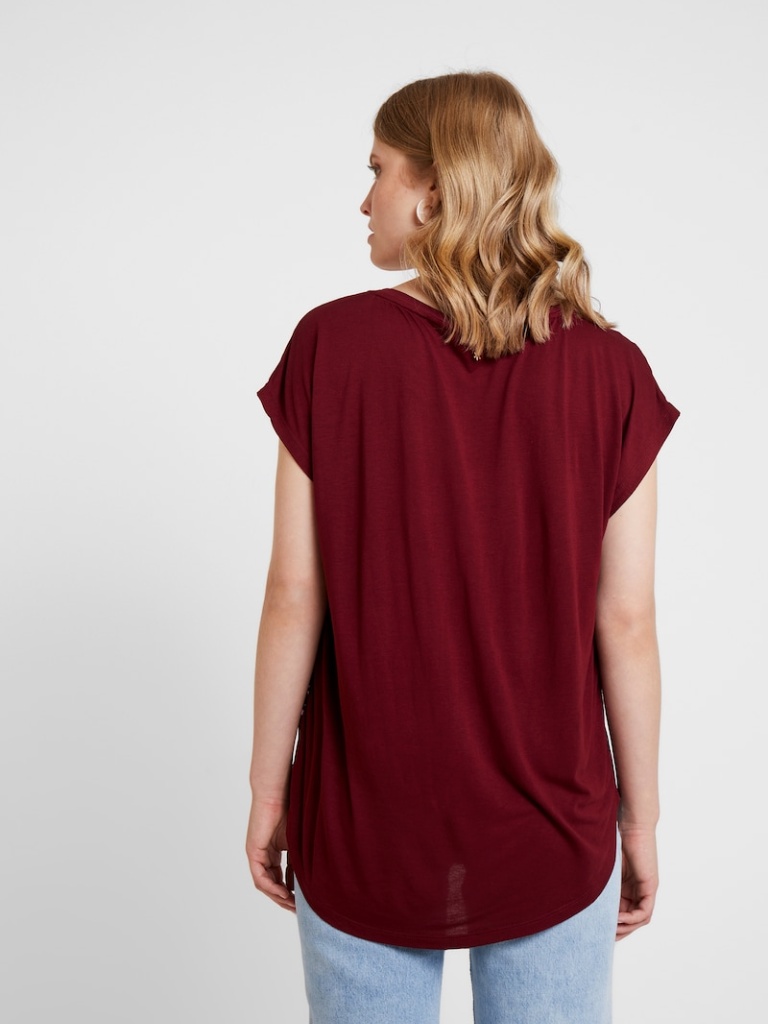
cotton relaxed short sleeve hip length Untucked crew blouse